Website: bh-photo
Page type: customer-info-address
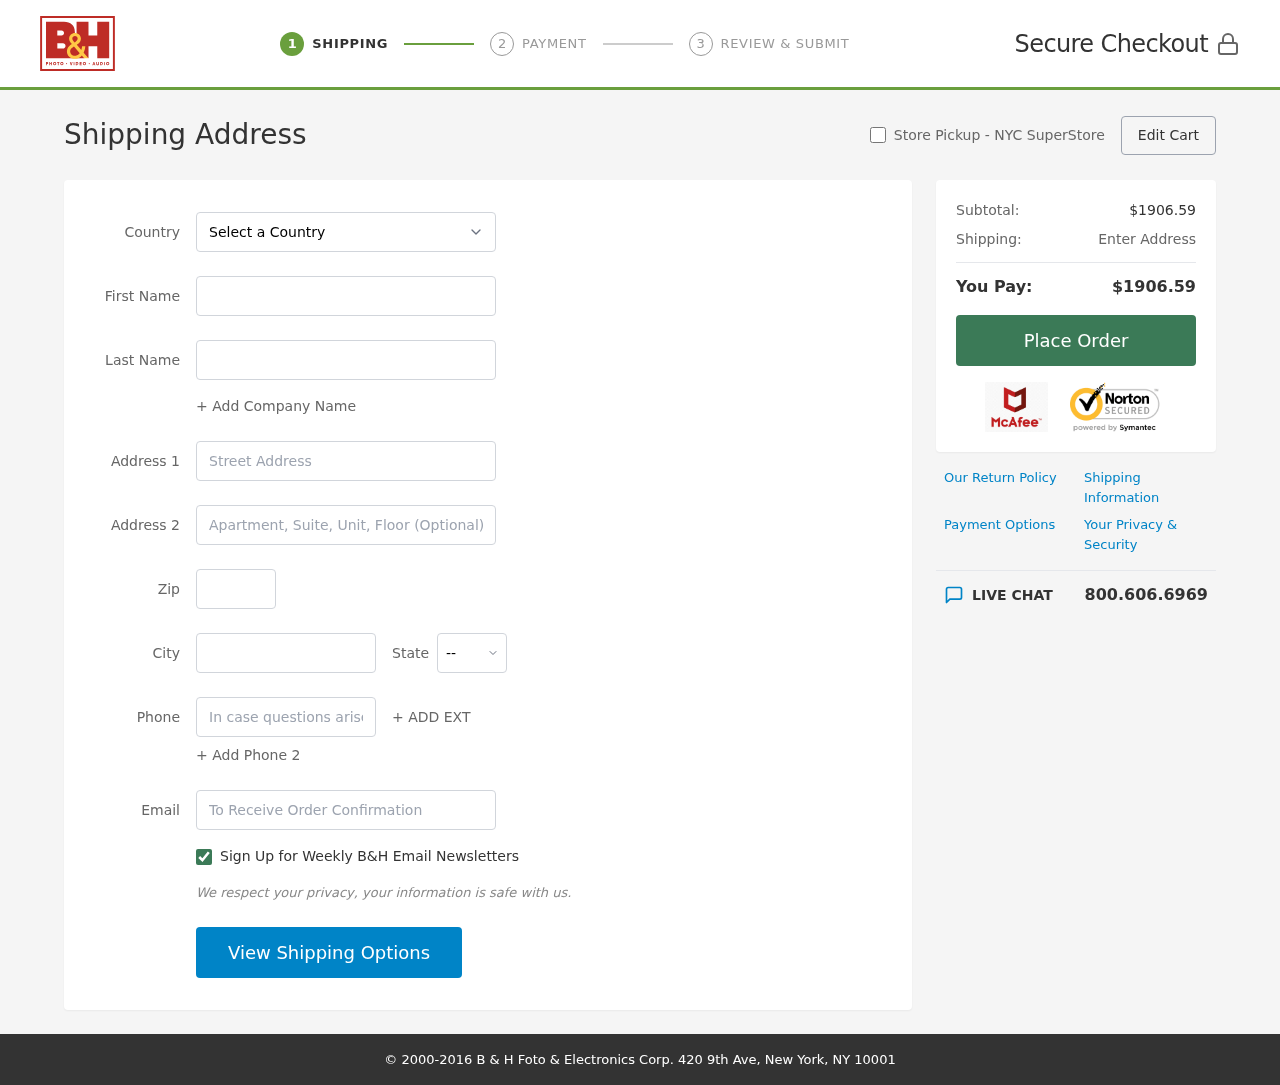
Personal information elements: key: PII_CITY
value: Deanstad
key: PII_COUNTRY
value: United States
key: PII_EMAIL
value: mgardner@hotmail.com
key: PII_FIRSTNAME
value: Marie
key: PII_LASTNAME
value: Gardner
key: PII_PHONE
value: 3738718015
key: PII_POSTCODE
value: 24900
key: PII_STATE_ABBR
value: OH
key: PII_STREET
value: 31909 Johnson Orchard
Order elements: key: ORDER_SUBTOTAL
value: $1906.59
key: ORDER_TOTAL
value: $1906.59